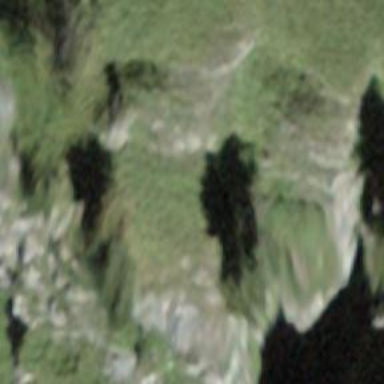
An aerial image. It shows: Cliff in nature.